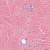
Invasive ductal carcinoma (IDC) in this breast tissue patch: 0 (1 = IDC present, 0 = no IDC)